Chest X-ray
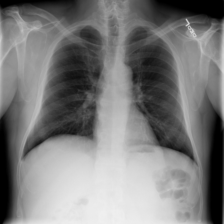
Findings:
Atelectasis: negative
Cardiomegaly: negative
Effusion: negative
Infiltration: positive
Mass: negative
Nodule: negative
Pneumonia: negative
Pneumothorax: negative
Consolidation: negative
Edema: negative
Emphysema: negative
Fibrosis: negative
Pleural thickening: negative
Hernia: negative